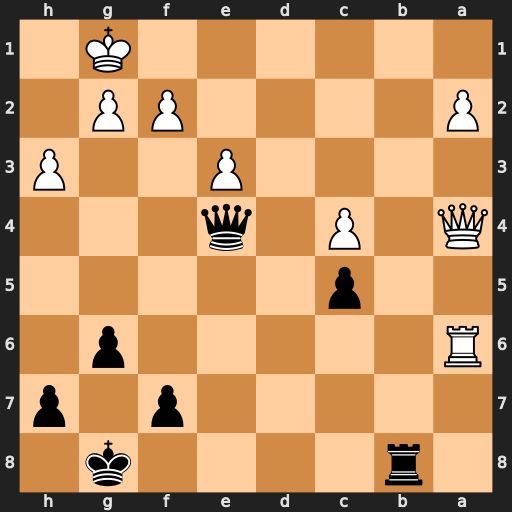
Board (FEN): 1r4k1/5p1p/R5p1/2p5/Q1P1q3/4P2P/P4PP1/6K1
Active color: b
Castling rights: -
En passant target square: -
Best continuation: Rb1+ Kh2 Qe5+ f4 Qxe3